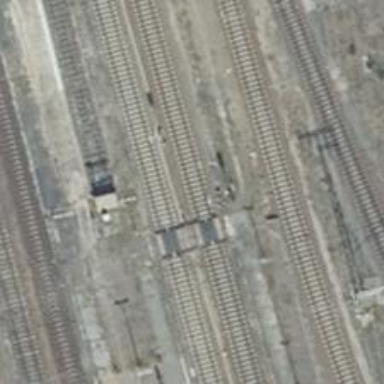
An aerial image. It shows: Railway crossing.